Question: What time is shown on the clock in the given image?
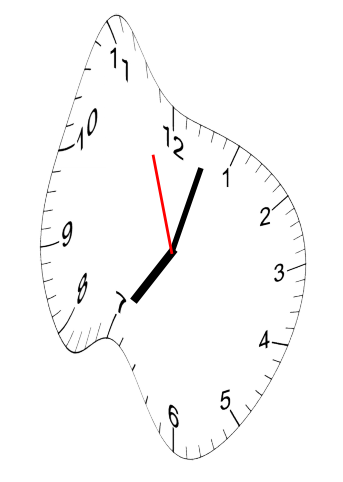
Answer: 07:02:57